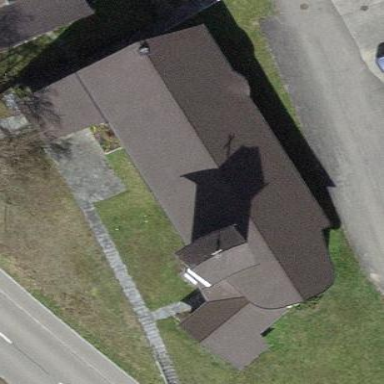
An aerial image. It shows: Church which is place of worship.